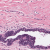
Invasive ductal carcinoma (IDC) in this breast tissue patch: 0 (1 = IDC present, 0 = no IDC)